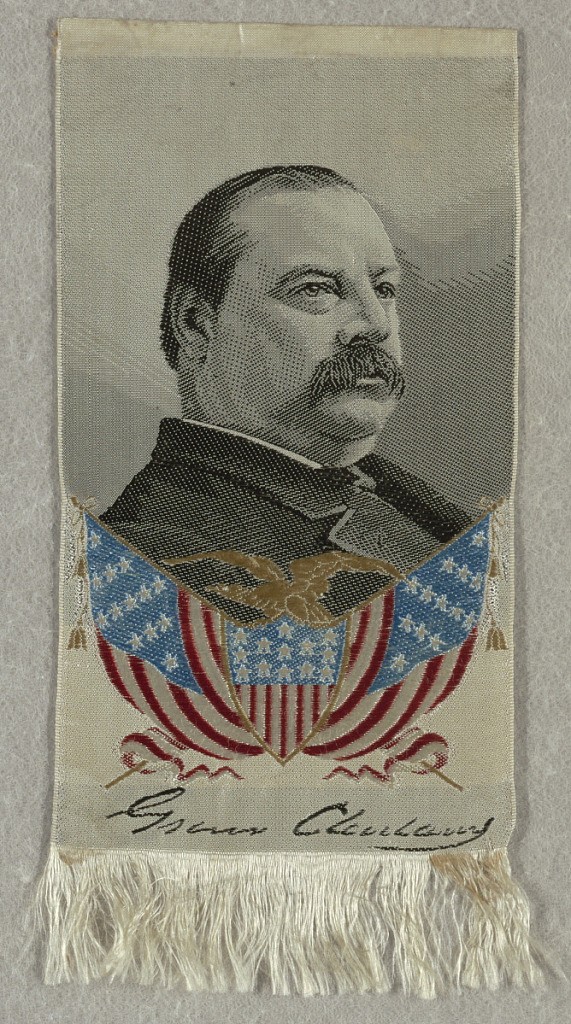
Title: Souvenir ribbon: Grover Cleveland
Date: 1888
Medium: silk Technique: jacquard woven
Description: From top to bottom: black and white portrait of Grover Cleveland. Tan eagle on top of red, white, and blue American flag. Signature: "Grover Cleveland".